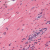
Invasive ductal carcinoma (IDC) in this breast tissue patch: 0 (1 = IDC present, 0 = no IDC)